Question: Is it possible to place the value labels over the bars so they stand centered over them?
If i set bars 'align: "center"', the labels over the bars is off and not centered.

'''
<script type="text/javascript">
$(function() {
var data = [<?php echo $data; ?>];
$.plot("#<?php echo $target; ?> .chart-placeholder", data, {
series: {
color: "rgb(57,137,209)",
bars: {
show: true,
// align: "center",
barWidth: .8,
fill: 1
},
valueLabels: {
show: true,
showAsHtml: true,
align: "center"
}
},
grid: {
aboveData: true,
hoverable: true,
borderWidth: 0
},
xaxis: {
mode: "categories",
tickLength: 0,
labelAngle: -45,
showAsHtml: true
},
yaxis: {
show: false,
tickLength: 0
},
});
});
</script>
'''
<URL>
<URL>
<URL>
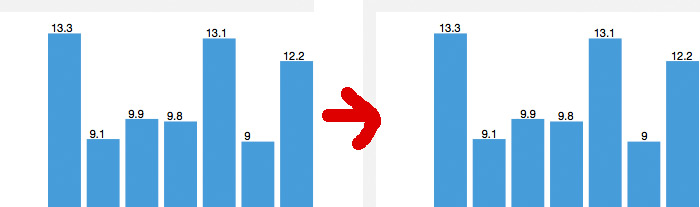
Answer: Plugins got you down? Just do it yourself, life it so much simpler then. This is the advantage of 'flot', compact code that get's out of your way...
Here's how I would add those labels:
'''
// draw initial plot
// notice no categories plugin either, why?
// Because it's easier to do it yourself...
var series = {data: [[0, 5.2], [1, 3], [2, 9.2], [3, 10]],
lines: {show: false},
bars: {show: true, barWidth: 0.75, align:'center'}}
var somePlot = $.plot("#placeholder", [ series ], {
xaxis: {
ticks: [[0,"One"],[1,"Two"],
[2,"Three"],[3,"Four"]]
}
});
// after initial plot draw, then loop the data, add the labels
// I'm drawing these directly on the canvas, NO HTML DIVS!
// code is un-necessarily verbose for demonstration purposes
var ctx = somePlot.getCanvas().getContext("2d"); // get the context
var data = somePlot.getData()[0].data; // get your series data
var xaxis = somePlot.getXAxes()[0]; // xAxis
var yaxis = somePlot.getYAxes()[0]; // yAxis
var offset = somePlot.getPlotOffset(); // plots offset
ctx.font = "16px 'Segoe UI'"; // set a pretty label font
ctx.fillStyle = "black";
for (var i = 0; i < data.length; i++){
var text = data[i][1] + '';
var metrics = ctx.measureText(text);
var xPos = (xaxis.p2c(data[i][0])+offset.left) - metrics.width/2; // place it in the middle of the bar
var yPos = yaxis.p2c(data[i][1]) + offset.top - 5; // place at top of bar, slightly up
ctx.fillText(text, xPos, yPos);
}
'''
Fiddle demonstration is <URL>.
Produces: